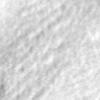
Label: no_change